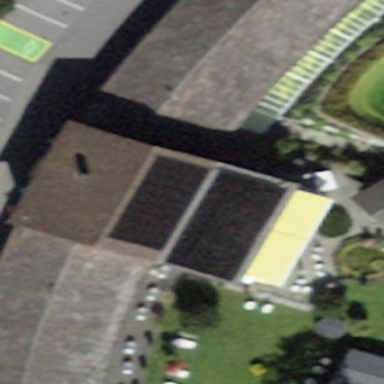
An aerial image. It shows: Hotel building.